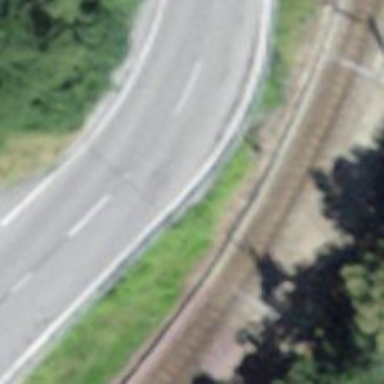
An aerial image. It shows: Guard rail as barrier.